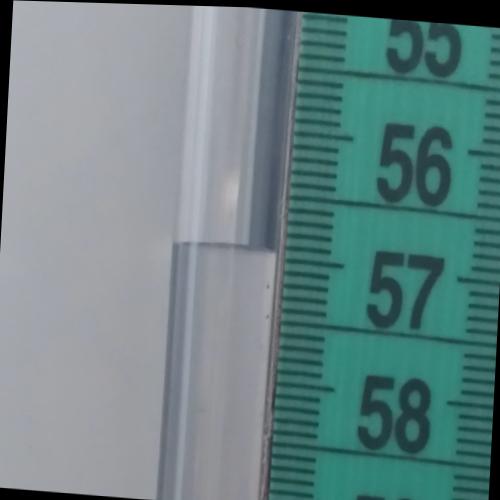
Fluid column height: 56.9 cm